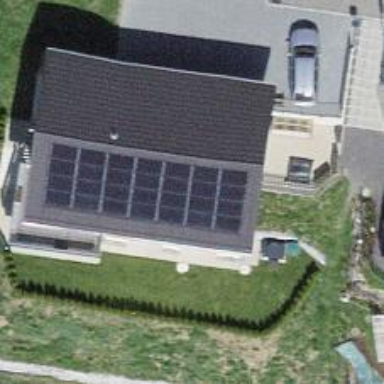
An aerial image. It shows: Solar power generator using photovoltaic method with solar photovoltaic panel types.